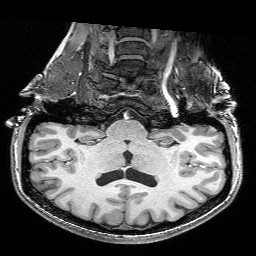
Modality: T1w
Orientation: sagittal
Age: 23
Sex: female
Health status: healthy
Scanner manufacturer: siemens
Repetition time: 2.53 s
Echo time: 0.00332 s